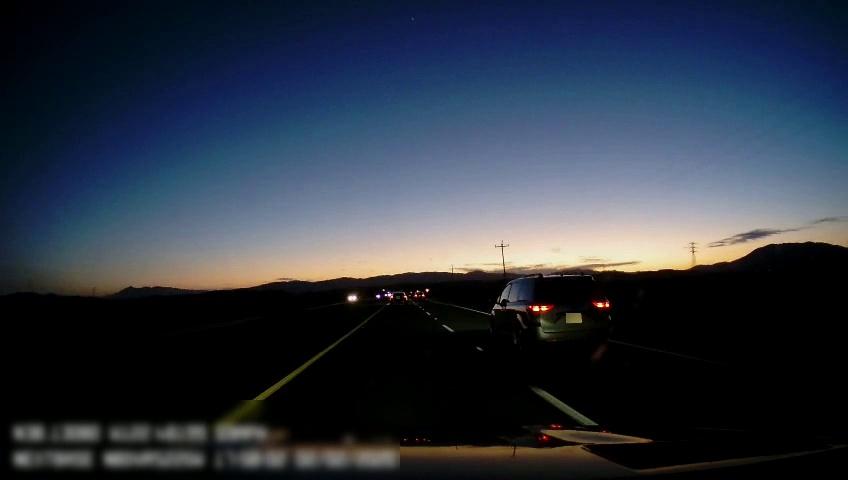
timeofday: Dusk/Dawn/Twilight
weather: Sunny
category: Drivable Space
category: Vehicles | Car
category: Vehicles | SUV
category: Vehicles | SUV
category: Vehicles | SUV
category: Lanes | Alternate Lane
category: Lanes | Current Lane
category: Lanes | Current Lane